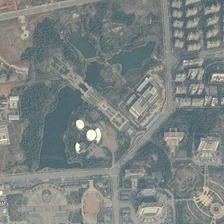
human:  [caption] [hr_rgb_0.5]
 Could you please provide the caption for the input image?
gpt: many buildings and green trees are around an irregular pond .

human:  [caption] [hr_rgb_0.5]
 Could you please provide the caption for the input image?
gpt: many buildings and green trees are around an irregular pond .

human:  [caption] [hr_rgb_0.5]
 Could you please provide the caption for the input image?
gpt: many buildings and green trees are around an irregular pond .

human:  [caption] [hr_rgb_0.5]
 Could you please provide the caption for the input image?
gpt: many buildings and green trees are around an irregular pond .

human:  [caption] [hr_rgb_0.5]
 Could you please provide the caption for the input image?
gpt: many buildings and green trees are around an irregular pond .